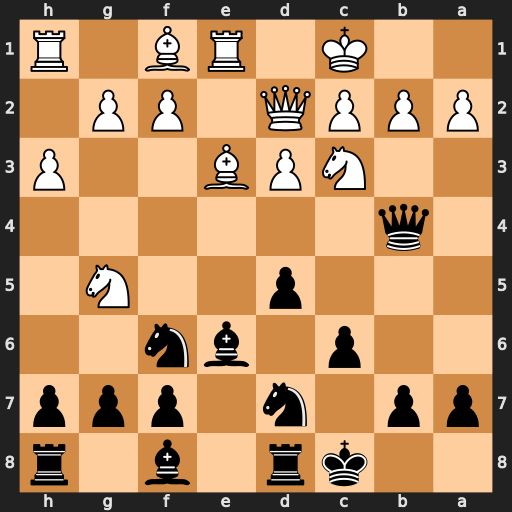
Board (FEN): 2kr1b1r/pp1n1ppp/2p1bn2/3p2N1/1q6/2NPB2P/PPPQ1PP1/2K1RB1R
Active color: b
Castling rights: -
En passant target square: -
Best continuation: d4 Bxd4 Qxd4 Rxe6 fxe6